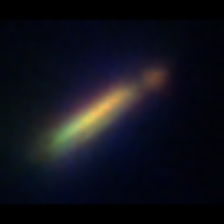
Taxon: Pennate
Group: Diatoms